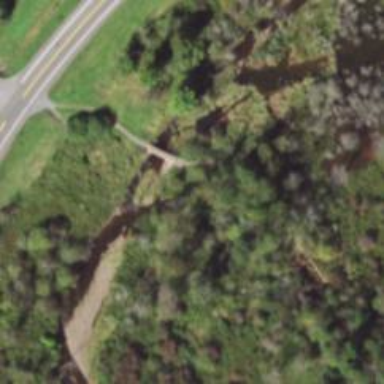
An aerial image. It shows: Footway bridge with excellent trail visibility.